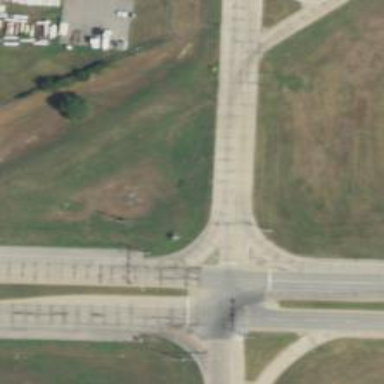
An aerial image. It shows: Secondary link road.